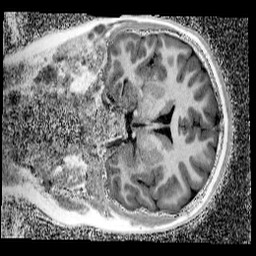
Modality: UNIT1_denoised
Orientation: coronal
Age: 13
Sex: female
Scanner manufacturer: siemens
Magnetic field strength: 3 T
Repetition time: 4 s
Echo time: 0.00299 s